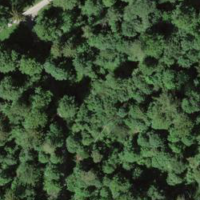
EUNIS habitat code: 41
Species observed at this site:
Sambucus nigra
Juglans regia